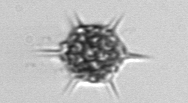
Label: Dictyocha